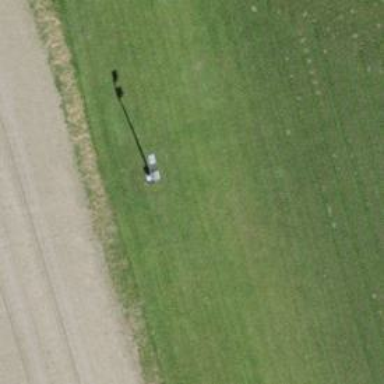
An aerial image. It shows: Mast structure.